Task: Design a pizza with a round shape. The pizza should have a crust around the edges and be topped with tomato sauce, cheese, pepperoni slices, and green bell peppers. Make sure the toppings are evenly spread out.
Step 363:
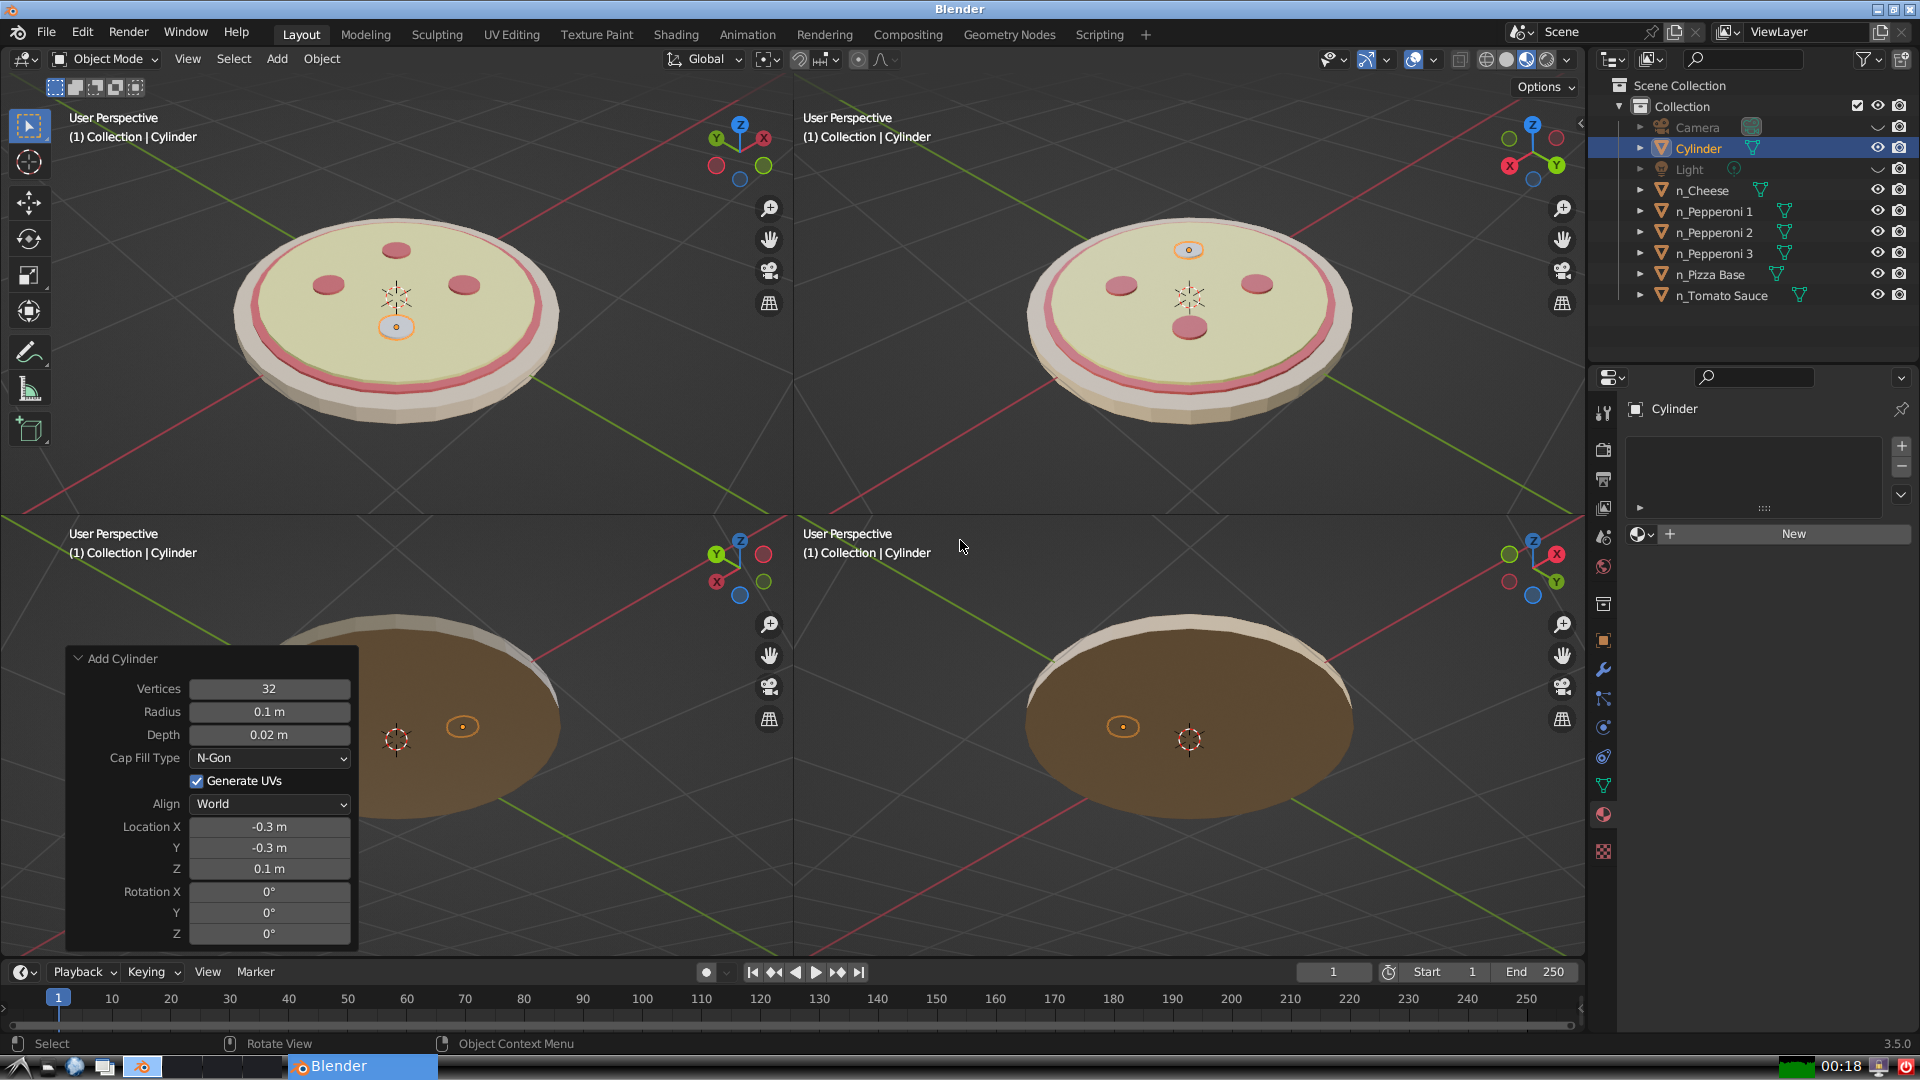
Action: {"mouse_move": [1608, 631]}